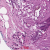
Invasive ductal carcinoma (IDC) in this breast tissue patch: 0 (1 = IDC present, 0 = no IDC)